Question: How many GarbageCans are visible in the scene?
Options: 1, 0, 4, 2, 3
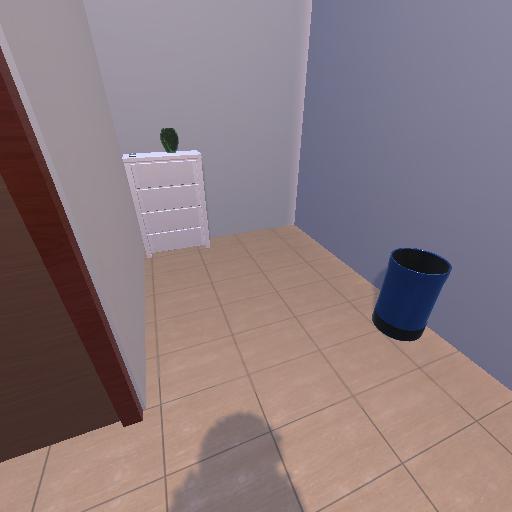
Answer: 1